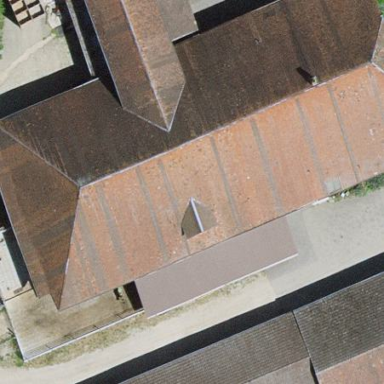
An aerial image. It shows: Farm building.